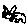
Label: cat